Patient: sex F, age 36
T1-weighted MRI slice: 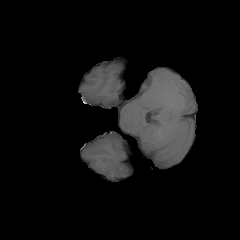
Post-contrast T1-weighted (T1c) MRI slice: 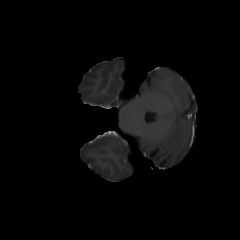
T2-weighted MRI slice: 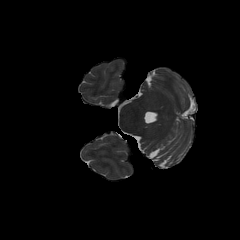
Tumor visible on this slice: no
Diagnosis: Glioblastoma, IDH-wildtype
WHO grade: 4